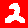
Digit: 2